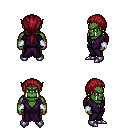
a pixel art fantasy rpg character, male body template, orc, green skin, purple robe, metal pants, brunette ponytail hairstyle, white cloth bracers, metal boots, four views (front, back, left, right), 2x2 character sprite sheet, small pixel art, hard edges, no anti-aliasing